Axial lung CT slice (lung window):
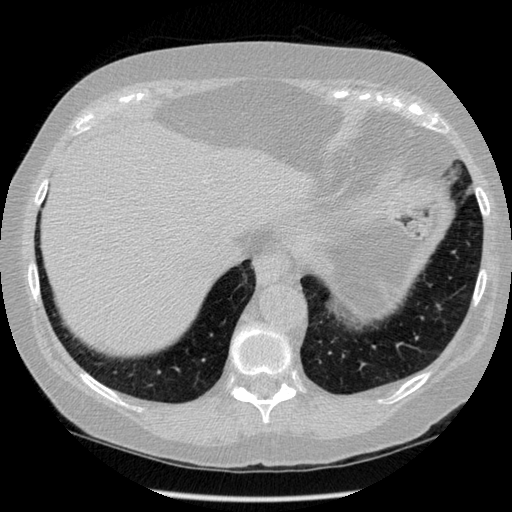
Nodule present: no